Question: These Sprite buttons are driving me bonkers. I can almost get them to work, but not quite.
I'm playing with this very simple sprite image:

I've got a jsfiddle project <URL> if you want to see that, but the code is below if you just want to look at it.
For my CSS, I have the following:
'''
#menu {
left:10px;
top:50px;
height:300px;
width: 147px;
position:fixed;
}
.sprite {
background: url('http://www.jp2code.net/logos/jp2Rollover.png') 0px -100px no-repeat;
height:50px;
padding-left: 50px;
width:147px;
z-index:1;
}
.sprite a {
background-position: 0px 0px;
color:Red;
vertical-align: middle;
}
.sprite a:hover {
background-position: 0px -50px;
color:Yellow;
}
'''
With that, my HTML is simple and small:
'''
<html>
<body>
<ul id="menu">
<li class="sprite">You Are Here</li>
<li class="sprite"><a href="#A">Contact</li>
<li class="sprite"><a href="#B">Projects</li>
</ul>
</body>
</html>
'''
I can't seem to get my active link image (at position 0) or my hover link image (at position 50) to show.
Also, I'd like to find a way to make the entire rectangular region (50 x 147) the hyperlink.
Could someone help me, please?
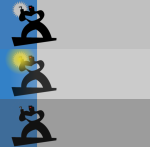
Answer: Is that what you want to get: <URL> ?
CSS:
'''
#menu { left:10px; top:50px; height:300px; width: 147px; position:fixed; }
.sprite { background: url('http://www.jp2code.net/logos/jp2Rollover.png') 0px -100px no-repeat; height:50px; padding-left: 50px; width:147px; z-index:1; }
.sprite a { background-position: 0px 100px; color:Red; vertical-align: middle; }
.sprite.current { background-position: 0px 0px; }
.sprite:hover { background-position: 0px -50px; }
.sprite:hover a { color:Yellow; }
'''
And HTML:
'''
<html>
<body>
<ul id="menu">
<li class="sprite current">You Are Here</li>
<li class="sprite"><a href="#A">Contact</li>
<li class="sprite"><a href="#B">Projects</li>
</ul>
</body>
</html>
'''